Question: I am implementing an IME with a customized dictionary and Id like to create a SpellCheckerService as well. The integration is trivial however I cannot seem to find any documentation on how to add non existant words to my dictionary. The button is there, but upon click it sends me to the devices custom words list which I do not want to do. I want to add the word into my structures. I dont see any overridable methods that would do this in SpellCheckerService nor the Session class.
Is there any way to achieve this?
EDIT: added a picture of what I want to override for clarification

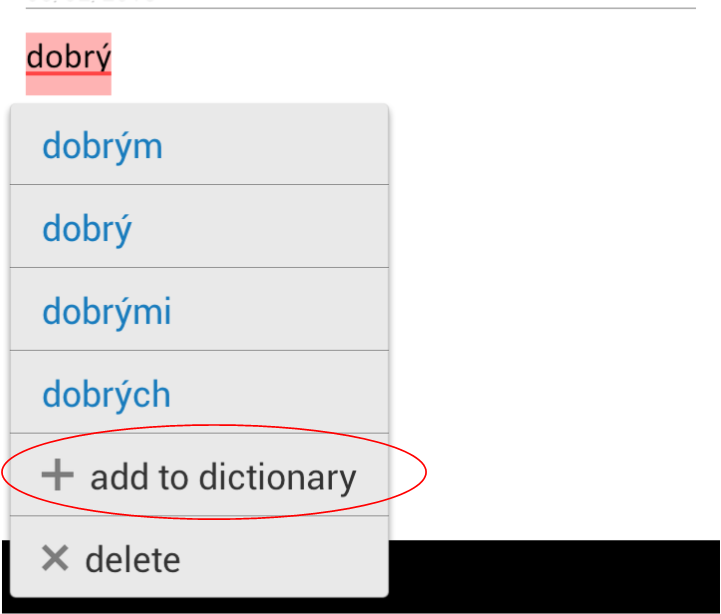
Answer: Well I found it out.
The word editor activity has to have this in the manifest:
'''
<intent-filter>
<action android:name="com.android.settings.USER_DICTIONARY_INSERT" />
<action android:name="com.android.settings.USER_DICTIONARY_EDIT" />
<category android:name="android.intent.category.DEFAULT" />
<category android:name="android.intent.category.VOICE_LAUNCH" />
</intent-filter>
'''
Source: <URL>